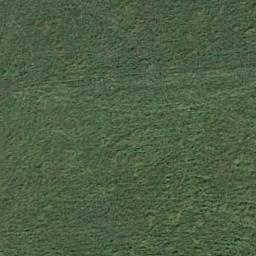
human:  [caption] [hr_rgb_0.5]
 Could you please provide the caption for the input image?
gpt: The meadow is dense but uneven .

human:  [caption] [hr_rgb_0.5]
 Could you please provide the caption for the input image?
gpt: There is a straight road and a winding path by the grass .

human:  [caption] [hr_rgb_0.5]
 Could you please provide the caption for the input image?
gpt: This meadow has evenly distributed dense grasses .

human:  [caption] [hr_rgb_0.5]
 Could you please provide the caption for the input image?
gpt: A large lush green meadow covered with green grass .

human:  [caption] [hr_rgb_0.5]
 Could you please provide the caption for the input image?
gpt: A dense meadow with many green grass .